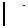
Label: line